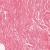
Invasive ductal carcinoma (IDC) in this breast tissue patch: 0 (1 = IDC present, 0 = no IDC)